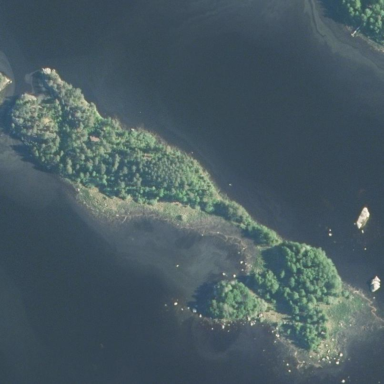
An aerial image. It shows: Islet.